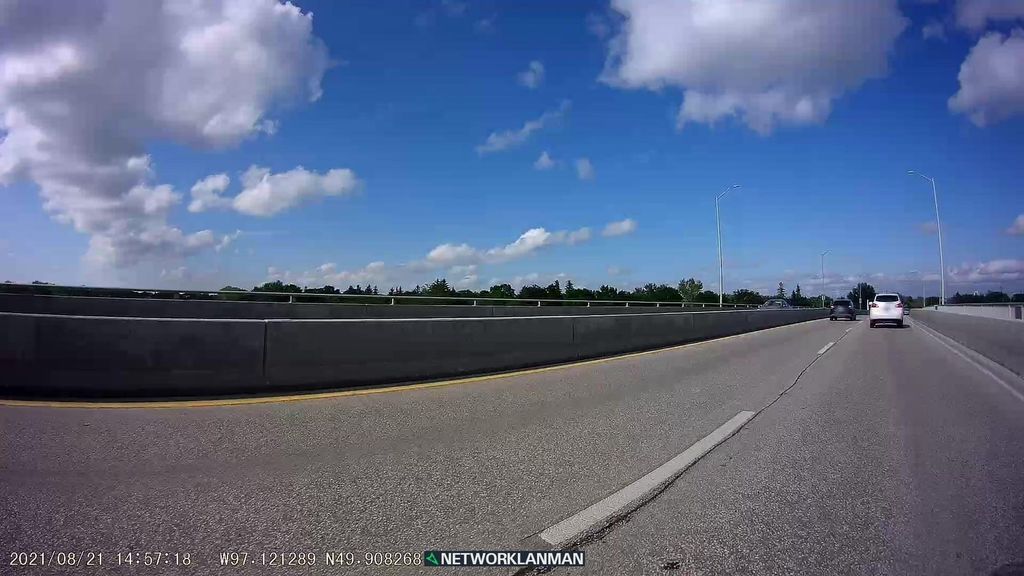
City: winnipeg